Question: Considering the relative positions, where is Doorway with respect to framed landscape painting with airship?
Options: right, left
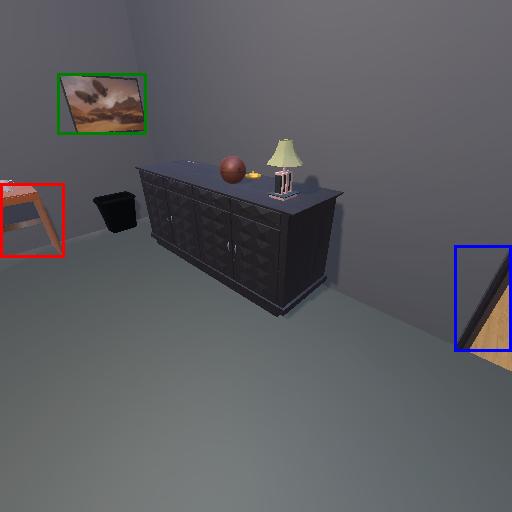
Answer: right